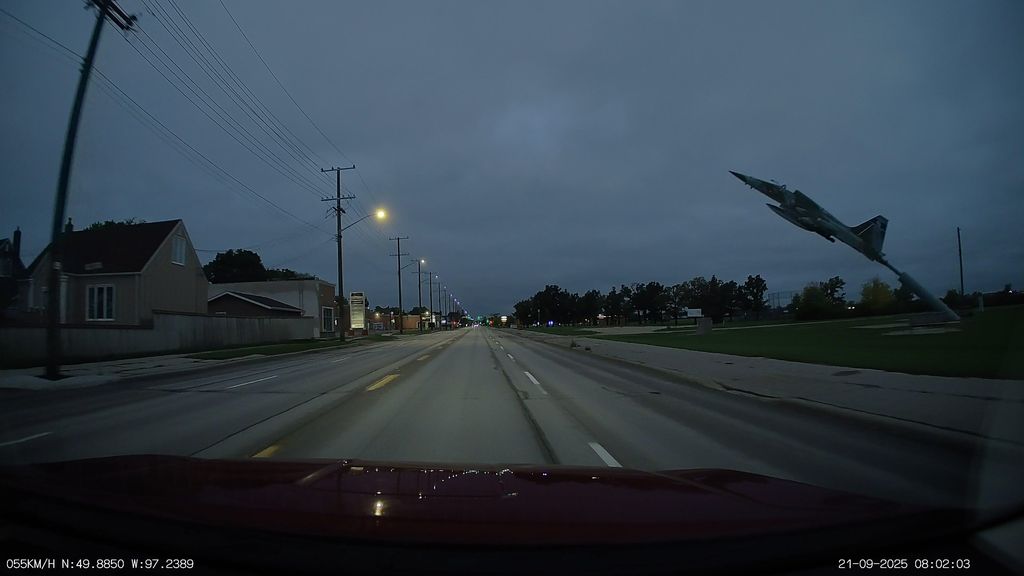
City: winnipeg